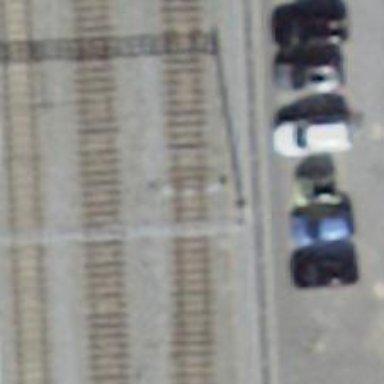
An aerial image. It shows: Railway switch.